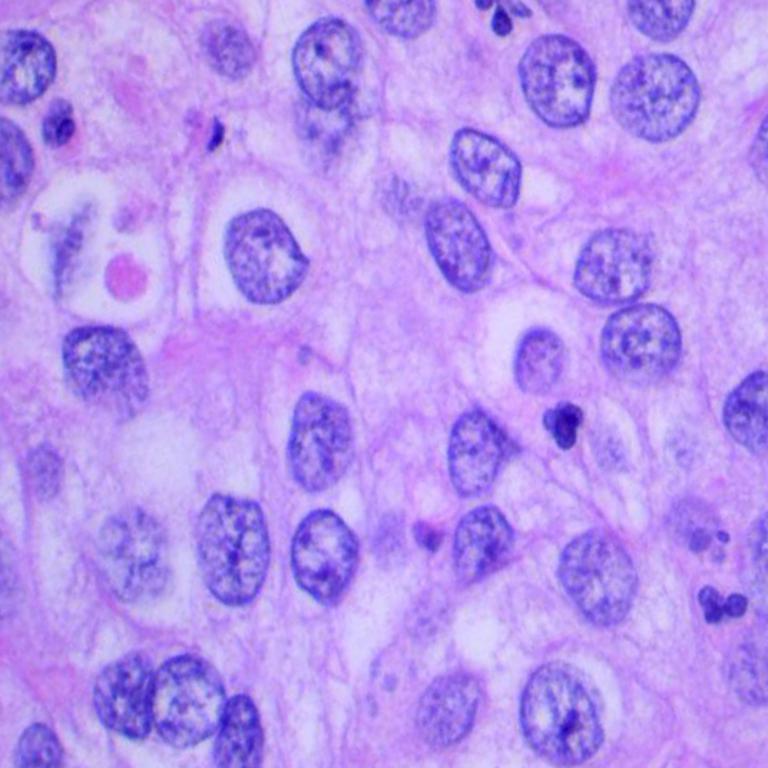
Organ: lung
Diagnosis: squamous carcinomas